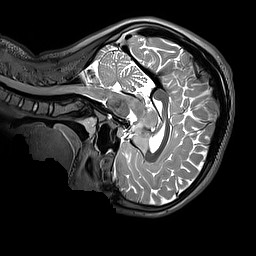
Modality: T2w
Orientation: sagittal
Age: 11
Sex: female
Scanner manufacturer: siemens
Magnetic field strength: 3 T
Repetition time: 3.2 s
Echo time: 0.408 s